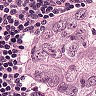
Metastatic tissue present: yes